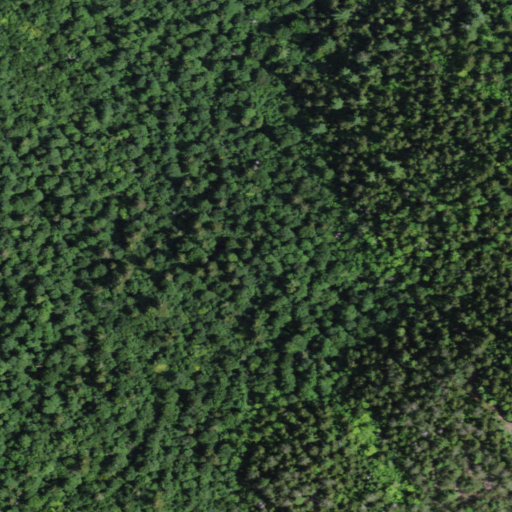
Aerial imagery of ridge(s) in New York named Silver Lake Mountains containing deciduous forest, evergreen forest, mixed forest, and open water